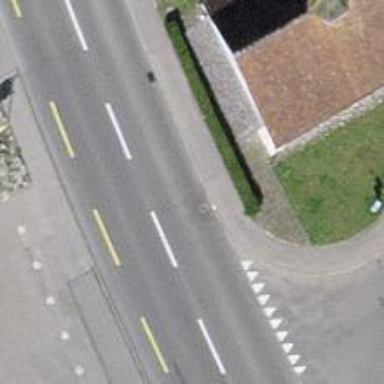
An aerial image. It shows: Primary road with asphalt surface and designated cycle lane.